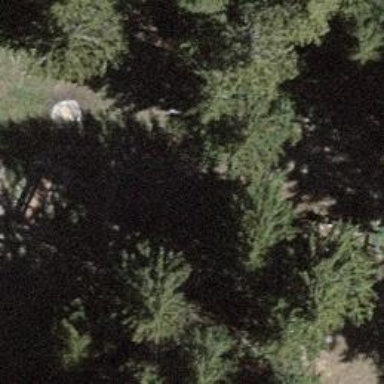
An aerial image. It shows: Picnic table located in leisure land area.